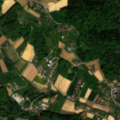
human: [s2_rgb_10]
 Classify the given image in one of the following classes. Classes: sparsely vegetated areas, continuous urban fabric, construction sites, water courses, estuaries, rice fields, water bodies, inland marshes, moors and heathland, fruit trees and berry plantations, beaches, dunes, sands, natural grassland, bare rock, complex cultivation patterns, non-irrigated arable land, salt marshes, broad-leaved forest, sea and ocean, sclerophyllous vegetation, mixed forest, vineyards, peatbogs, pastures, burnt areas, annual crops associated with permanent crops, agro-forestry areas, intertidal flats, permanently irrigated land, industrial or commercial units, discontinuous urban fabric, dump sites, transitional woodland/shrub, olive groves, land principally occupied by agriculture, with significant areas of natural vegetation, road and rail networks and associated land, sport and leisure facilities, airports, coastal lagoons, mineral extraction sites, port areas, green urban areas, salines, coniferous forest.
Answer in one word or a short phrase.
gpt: discontinuous urban fabric, complex cultivation patterns, broad-leaved forest